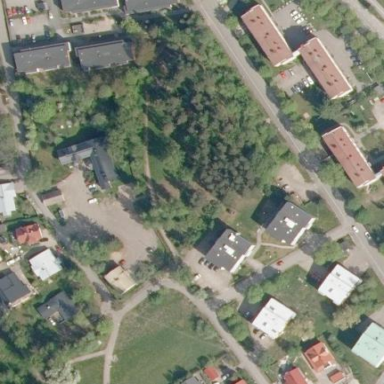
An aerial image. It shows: School.